Question: My layout look like this:

my fragmentActivity use ViewPager + TabHost
there are 3 tabs in tab label
the button "save" is in my fragmentActivity
I hope I can save data in all 3 tabs by calling their save() method when I click save button
but I don't know how to call them
is there any way to call method from child fragments?
here is my code:
'''
protected void onCreate(Bundle savedInstanceState) {
super.onCreate(savedInstanceState);
setContentView(R.layout.actreg);
this.initialiseTabHost(savedInstanceState);
intialiseViewPager();
save=(Button)findViewById(R.id.save);
save.setOnClickListener(new OnClickListener() {
.....
}
}
});
}
private void initialiseTabHost(Bundle args) {
tabHost = (TabHost)findViewById(android.R.id.tabhost);
tabHost.setup();
TabInfo tabInfo = null;
FragmentActivity.AddTab(this, this.tabHost, this.tabHost.newTabSpec("Tab1").setIndicator("Tab1"),
(tabInfo = new TabInfo("Tab1", fragment1.class, args)));
this.myHashMapTabInfo.put(tabInfo.tag, tabInfo);
......
tabHost.setOnTabChangedListener(new OnTabChangeListener() {.....
}
});
}
@Override
private static void AddTab(fragmentActivity activity, TabHost tabHost, TabHost.TabSpec tabSpec, TabInfo tabInfo) {
tabSpec.setContent(activity.new TabFactory(activity));
tabHost.addTab(tabSpec);
}
private class TabInfo {
private String tag;
private Class<?> clss;
private Bundle args;
private Fragment fragment;
TabInfo(String tag, Class<?> clazz, Bundle args) {
this.tag = tag;
this.clss = clazz;
this.args = args;
}
}
class TabFactory implements TabContentFactory {
private final Context mContext;
public TabFactory(Context context) {
mContext = context;
}
public View createTabContent(String tag) {
View v = new View(mContext);
v.setMinimumWidth(0);
v.setMinimumHeight(0);
return v;
}
}
'''
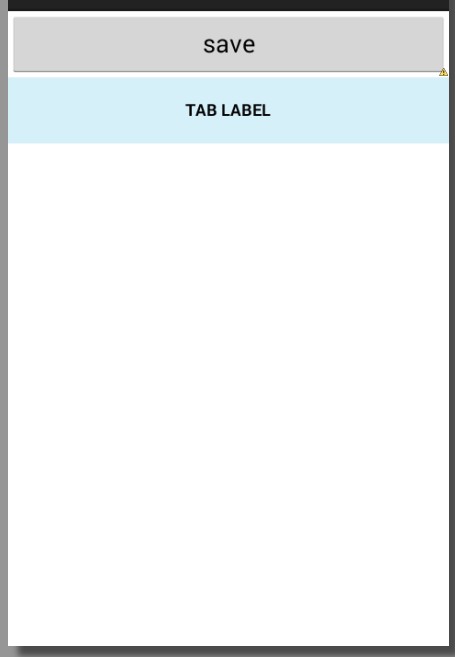
Answer: You have saved all data in 'myHashMapTabInfo'. so you just need to write a method to save 'myHashMapTabInfo' in 'save' button.
'''
save.setOnClickListener(new OnClickListener() {
saveInfo(myHashMapTabInfo);
};
'''